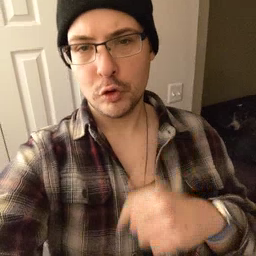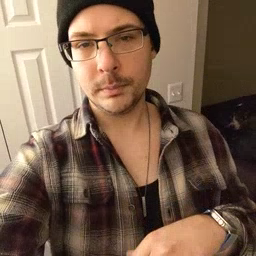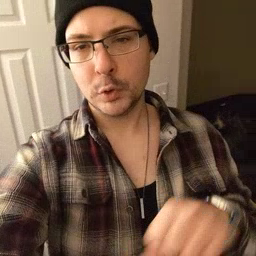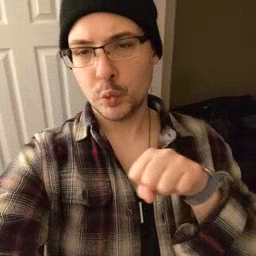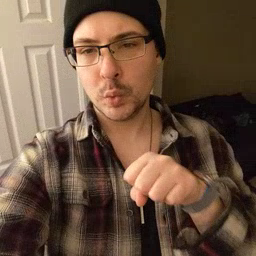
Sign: shoe